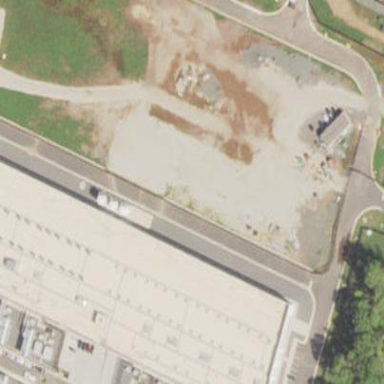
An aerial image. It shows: Data center building.